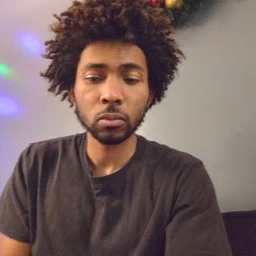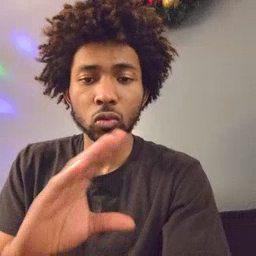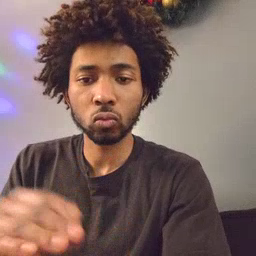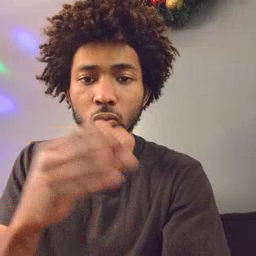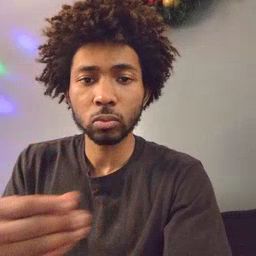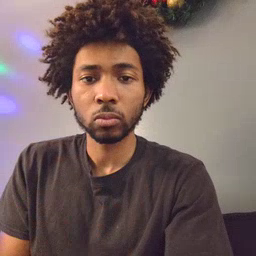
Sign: story